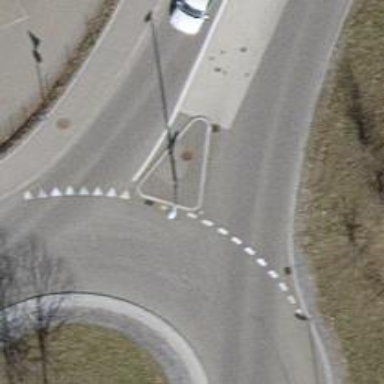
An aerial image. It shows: Secondary road with asphalt surface.